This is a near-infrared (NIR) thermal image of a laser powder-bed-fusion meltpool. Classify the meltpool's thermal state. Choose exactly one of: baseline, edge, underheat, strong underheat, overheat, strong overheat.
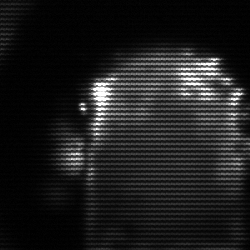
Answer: baseline